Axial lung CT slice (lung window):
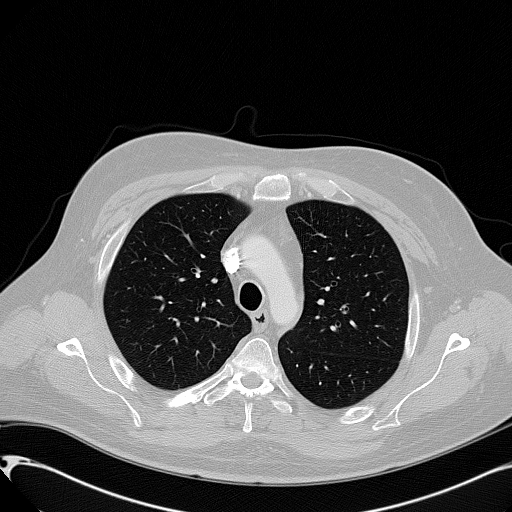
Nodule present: no